Question: In many popular apps I have seen the type of button below (this one is from Google Keep's mobile app). The "add" button is very intuitive and I'd like to add it to an app I am working on.
What is the name of this type of button?

I am just getting started out with developing in Android so please don't skewer me. Thanks, Scott.
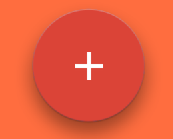
Answer: This is the Floating Action Button (a.k.a, FAB). There is an edition of it in the Android Support Design Library and a variety of open source alternatives.